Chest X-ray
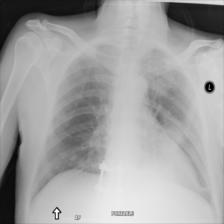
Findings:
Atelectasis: positive
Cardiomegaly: negative
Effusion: negative
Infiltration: negative
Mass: positive
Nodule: positive
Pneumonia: negative
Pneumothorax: negative
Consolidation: negative
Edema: negative
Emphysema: negative
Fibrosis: negative
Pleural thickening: negative
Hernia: negative